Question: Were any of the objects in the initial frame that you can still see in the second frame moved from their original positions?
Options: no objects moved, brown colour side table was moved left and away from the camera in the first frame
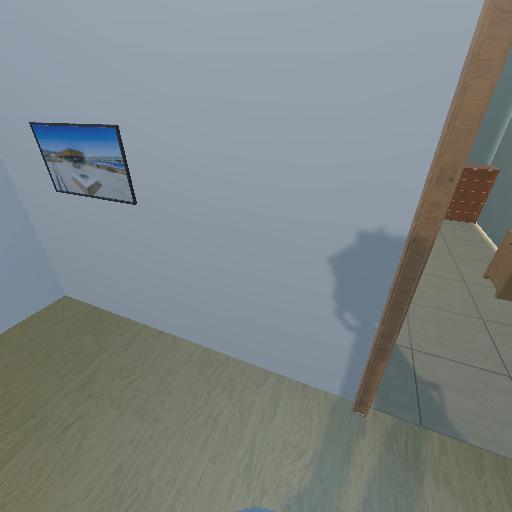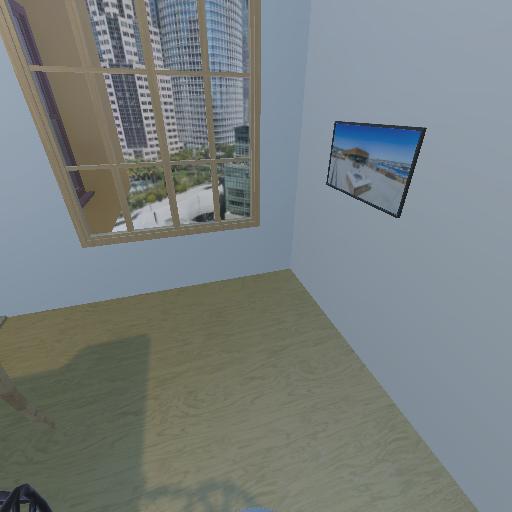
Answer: no objects moved